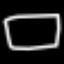
Label: square